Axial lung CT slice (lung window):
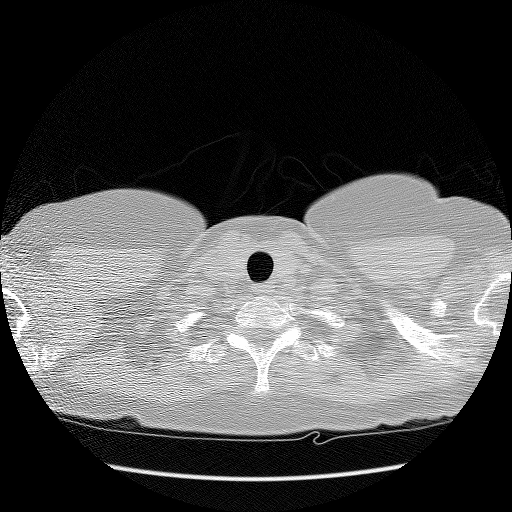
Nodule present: no